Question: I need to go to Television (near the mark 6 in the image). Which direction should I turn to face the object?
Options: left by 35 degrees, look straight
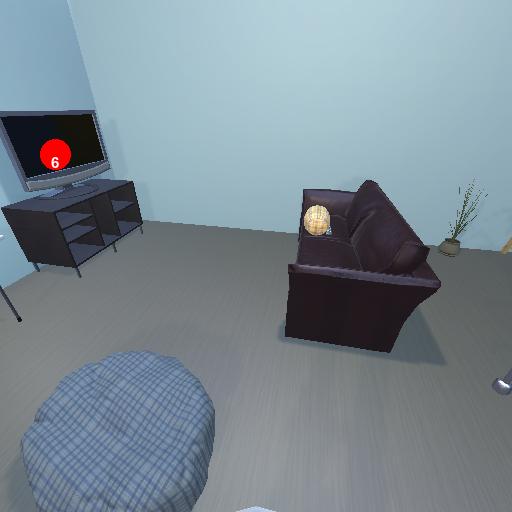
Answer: left by 35 degrees